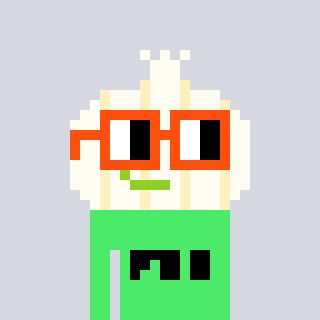
a pixel art character with square orange glasses, a garlic-shaped head and a teal-colored body on a cool background